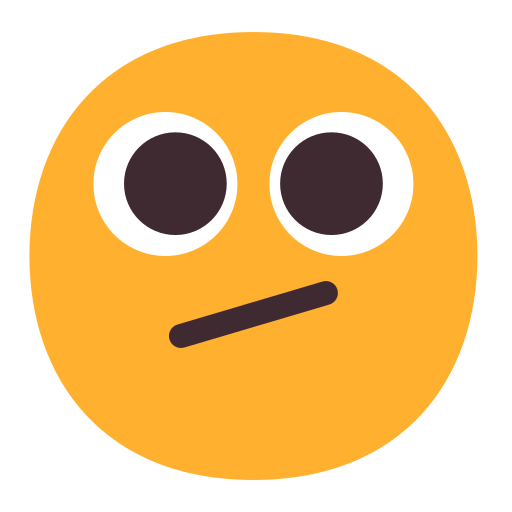
face with diagonal mouth flat